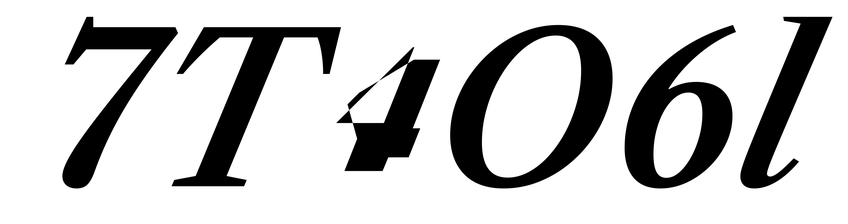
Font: LibreCaslonText-Italic_SemiBold_Italic